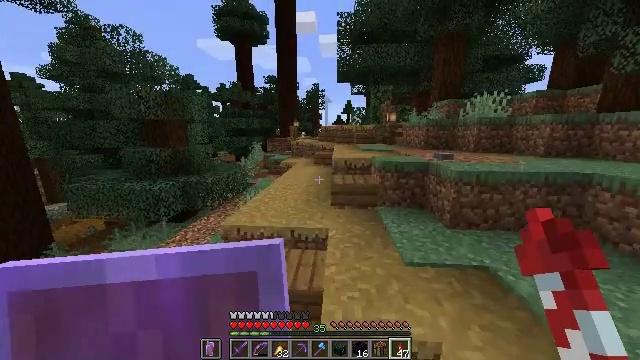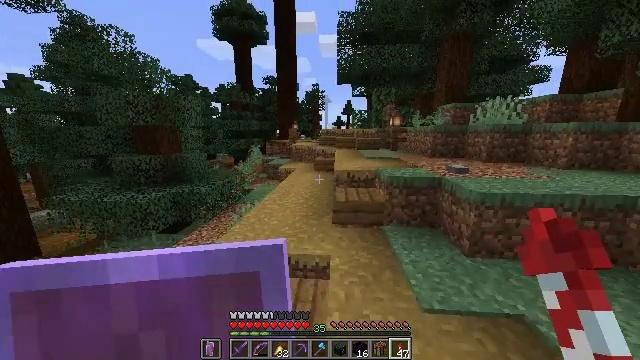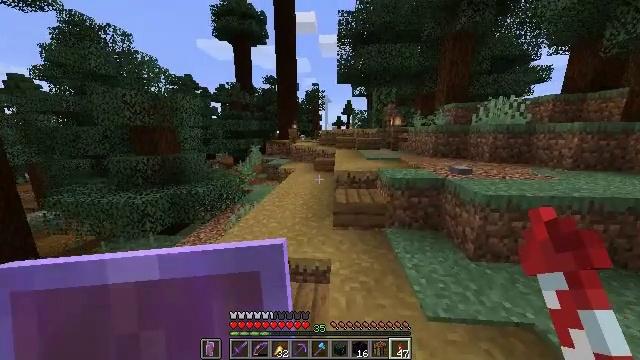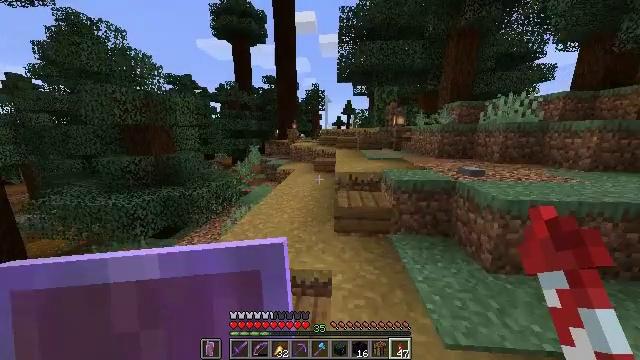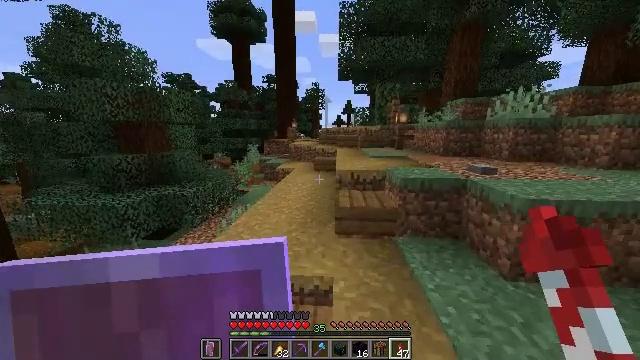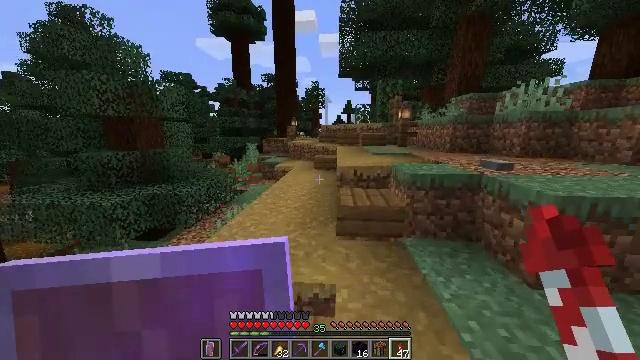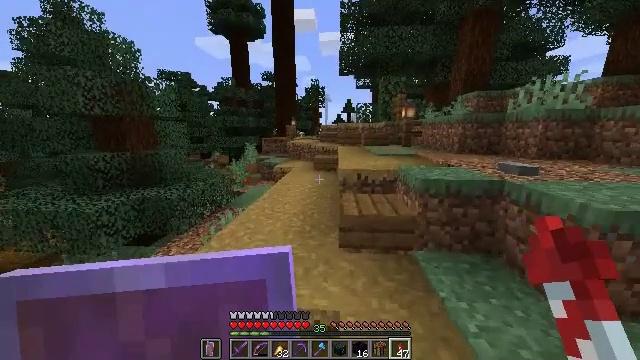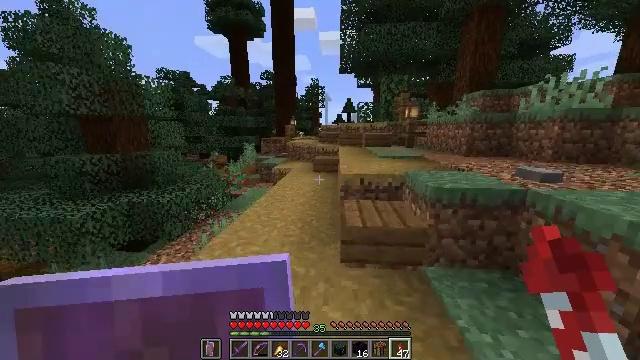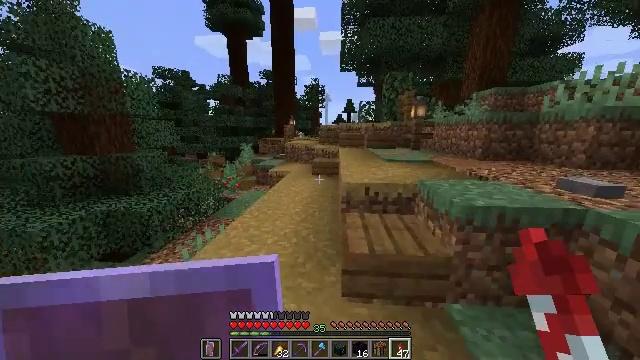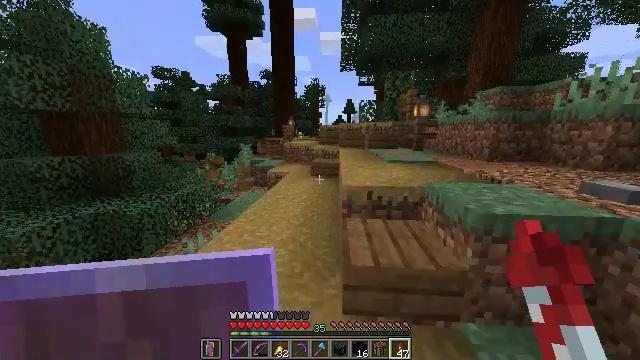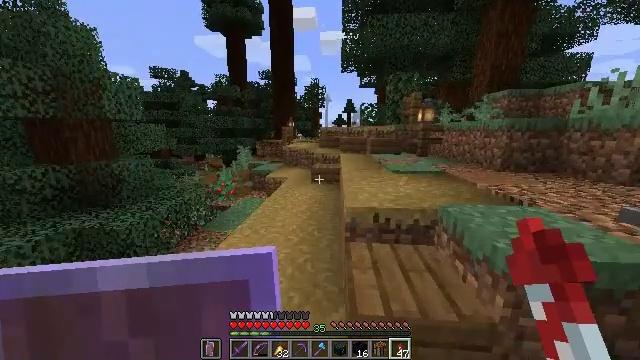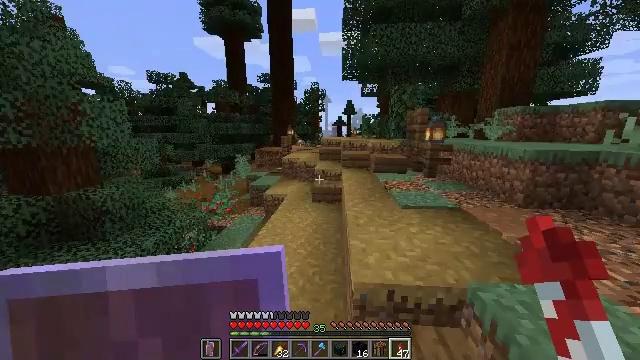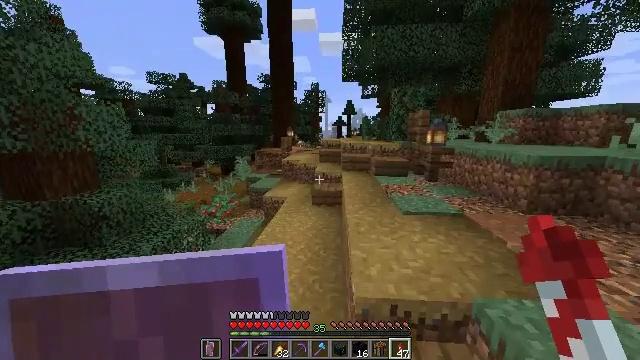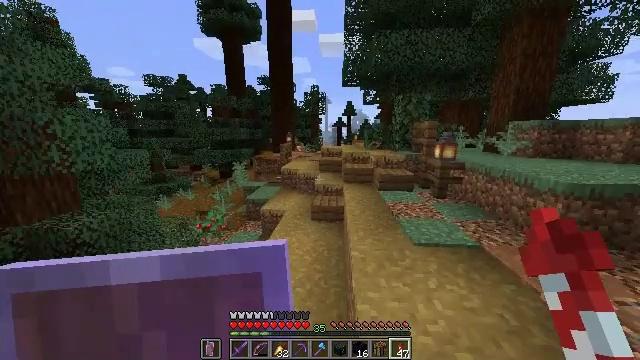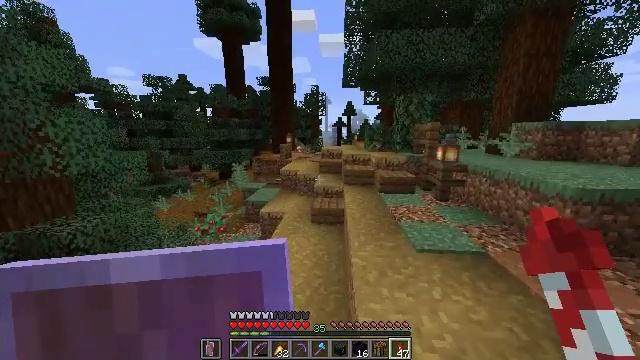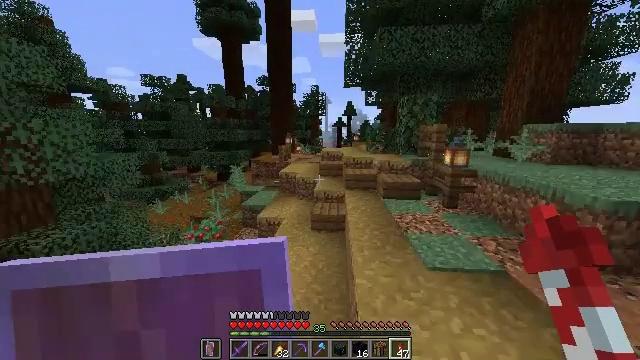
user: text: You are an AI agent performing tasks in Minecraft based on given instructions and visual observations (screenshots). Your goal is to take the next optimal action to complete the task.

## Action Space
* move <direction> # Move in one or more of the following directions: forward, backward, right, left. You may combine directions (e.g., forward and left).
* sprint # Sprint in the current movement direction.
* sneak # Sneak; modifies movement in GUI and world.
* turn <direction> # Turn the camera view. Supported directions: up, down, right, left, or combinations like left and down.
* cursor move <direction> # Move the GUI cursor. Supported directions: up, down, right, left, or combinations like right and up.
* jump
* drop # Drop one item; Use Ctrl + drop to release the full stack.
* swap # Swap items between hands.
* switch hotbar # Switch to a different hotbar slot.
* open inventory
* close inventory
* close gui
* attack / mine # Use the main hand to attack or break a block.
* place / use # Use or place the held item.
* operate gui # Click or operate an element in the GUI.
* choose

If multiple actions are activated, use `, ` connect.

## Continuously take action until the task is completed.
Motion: motion action
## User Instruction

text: Craft a light gray carpet using the crafting table.
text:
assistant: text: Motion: move forward, sprint, attack / mine
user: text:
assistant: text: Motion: move forward, sprint, attack / mine
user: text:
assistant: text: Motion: move forward, sprint, attack / mine
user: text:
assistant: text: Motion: move forward, sprint, attack / mine
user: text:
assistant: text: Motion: move forward, sprint, attack / mine
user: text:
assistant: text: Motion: move forward, sprint, attack / mine
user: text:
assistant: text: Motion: move forward, sprint, attack / mine
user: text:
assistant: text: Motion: move forward, sprint, attack / mine
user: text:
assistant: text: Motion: move forward, sprint, attack / mine
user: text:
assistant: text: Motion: move forward, sprint, attack / mine, jump
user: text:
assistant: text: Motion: move forward, sprint, attack / mine, jump
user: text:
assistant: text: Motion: move forward, sprint, attack / mine, jump
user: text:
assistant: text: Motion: move forward, sprint, attack / mine
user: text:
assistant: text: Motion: move forward, sprint, attack / mine
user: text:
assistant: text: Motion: move forward, sprint, attack / mine
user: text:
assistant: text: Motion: move forward, sprint, attack / mine
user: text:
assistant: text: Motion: move forward, sprint, attack / mine
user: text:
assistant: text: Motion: move forward, sprint, attack / mine
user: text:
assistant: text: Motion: move forward, sprint, attack / mine
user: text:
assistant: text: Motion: move forward, sprint, attack / mine
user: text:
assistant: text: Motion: move forward, sprint, attack / mine
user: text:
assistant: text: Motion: move forward, sprint, attack / mine
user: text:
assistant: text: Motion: move forward, sprint, attack / mine, jump
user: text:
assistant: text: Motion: move forward, sprint, attack / mine, jump
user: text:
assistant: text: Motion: move forward, sprint, attack / mine, jump
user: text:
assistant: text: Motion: move forward, sprint, attack / mine, jump
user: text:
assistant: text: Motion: move forward, sprint, attack / mine
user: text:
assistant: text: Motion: move forward, sprint, attack / mine
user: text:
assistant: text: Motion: move forward, sprint, attack / mine
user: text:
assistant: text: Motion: move forward, sprint, attack / mine